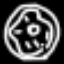
Label: donut